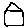
Label: house